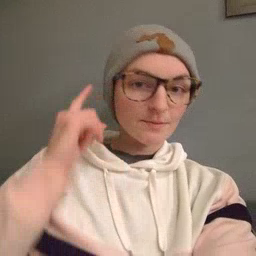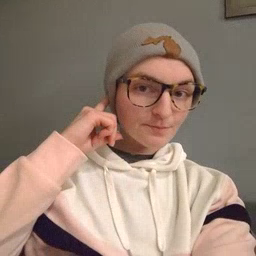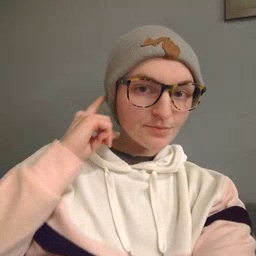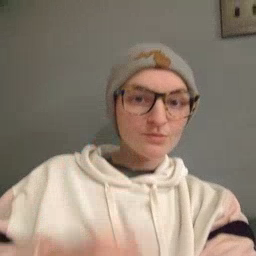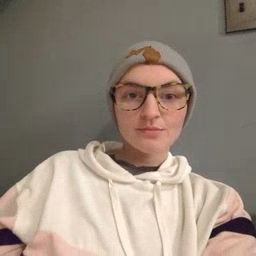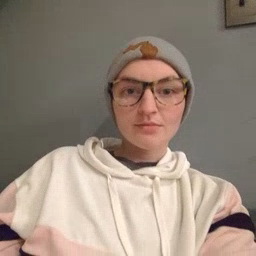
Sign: ear